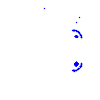
Particle: electron